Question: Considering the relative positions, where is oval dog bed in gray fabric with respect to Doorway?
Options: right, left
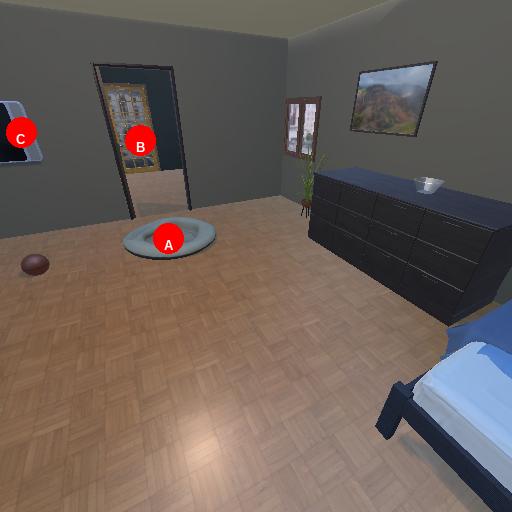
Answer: right